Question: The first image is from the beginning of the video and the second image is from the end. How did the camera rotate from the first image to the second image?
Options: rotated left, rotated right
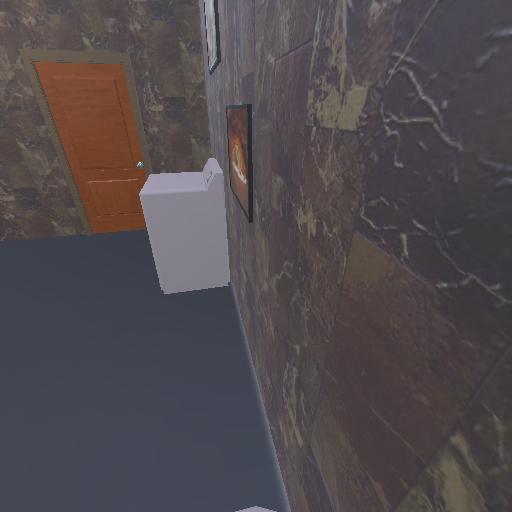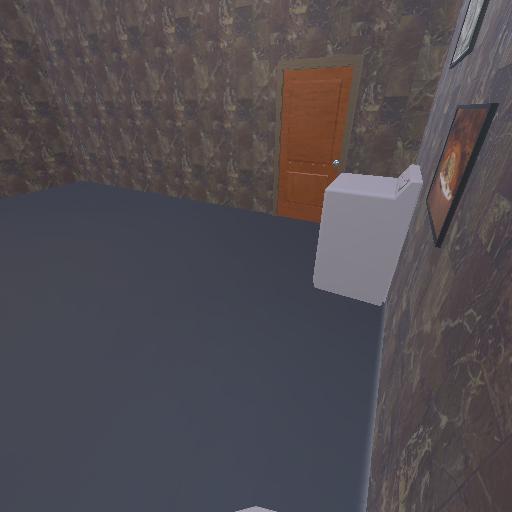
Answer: rotated left